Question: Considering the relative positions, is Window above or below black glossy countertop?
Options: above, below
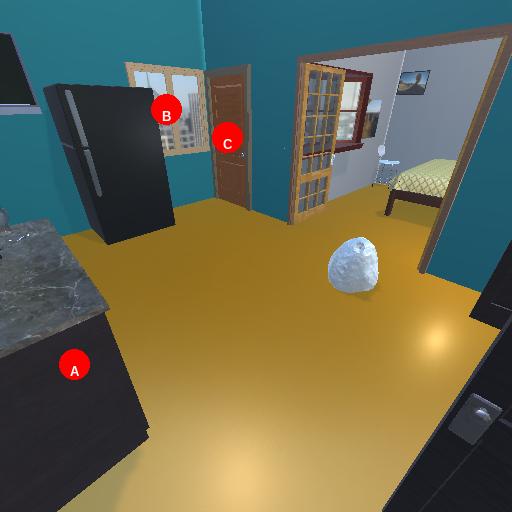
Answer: above